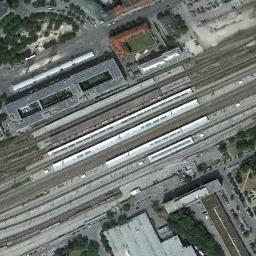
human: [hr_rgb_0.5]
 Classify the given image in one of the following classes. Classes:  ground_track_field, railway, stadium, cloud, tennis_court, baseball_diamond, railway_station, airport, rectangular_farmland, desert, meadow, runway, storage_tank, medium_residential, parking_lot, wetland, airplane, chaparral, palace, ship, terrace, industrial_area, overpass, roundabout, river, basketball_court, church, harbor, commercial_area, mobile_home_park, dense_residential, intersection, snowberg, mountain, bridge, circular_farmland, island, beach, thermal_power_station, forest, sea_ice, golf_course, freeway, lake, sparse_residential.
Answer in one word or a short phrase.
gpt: railway_station